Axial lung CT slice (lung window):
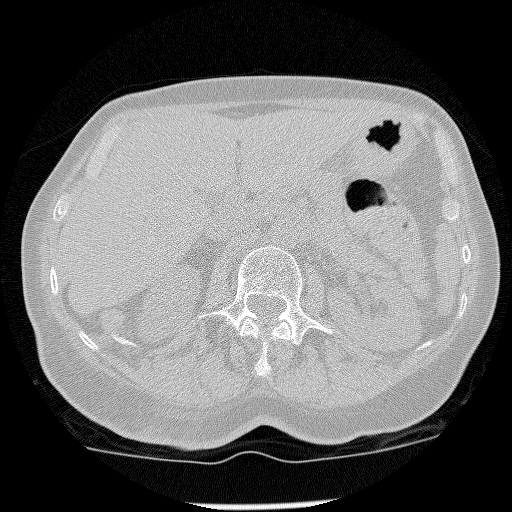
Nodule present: no